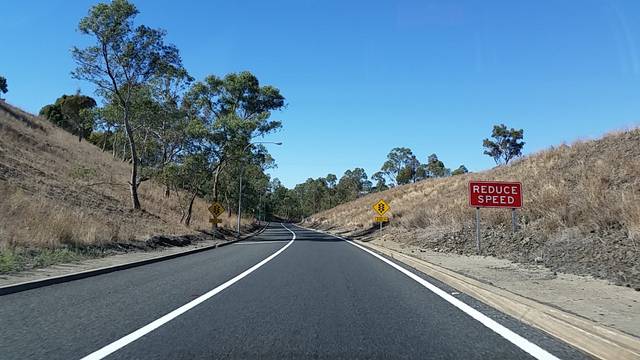
Region: Australia
Coordinates: -35.059, 138.849